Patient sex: M
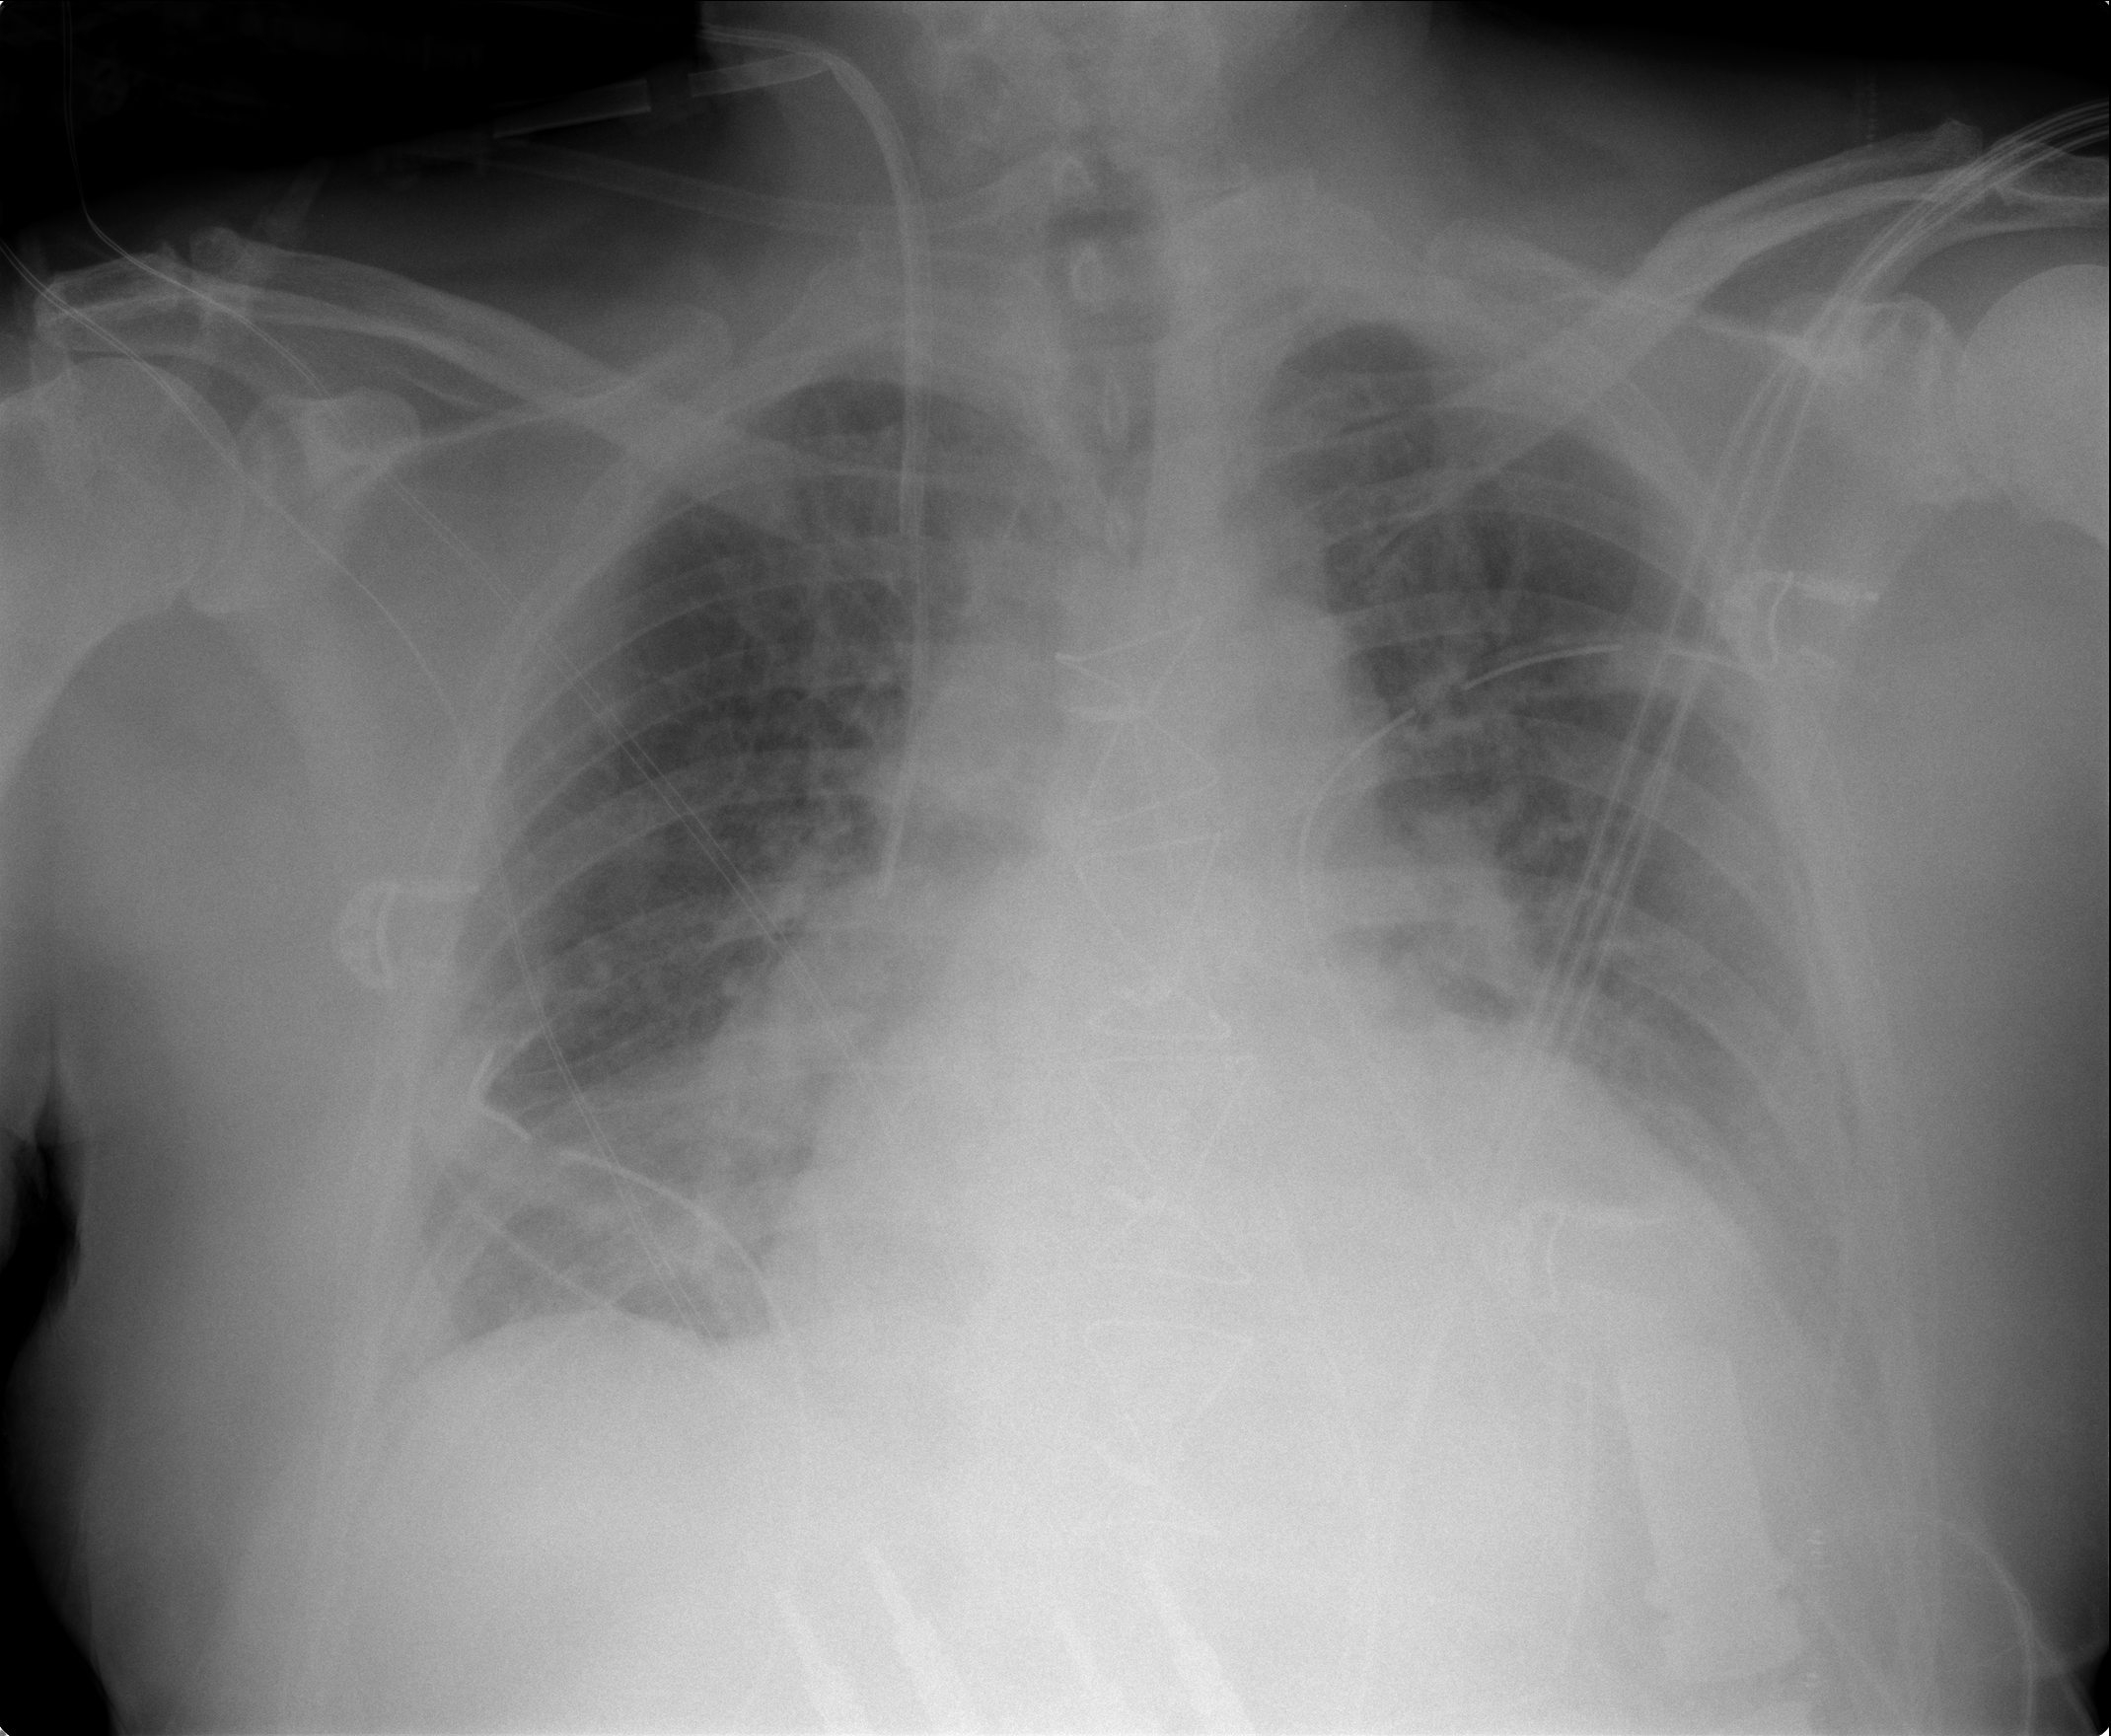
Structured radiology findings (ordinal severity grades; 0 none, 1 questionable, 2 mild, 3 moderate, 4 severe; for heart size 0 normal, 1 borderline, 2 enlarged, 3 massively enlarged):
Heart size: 2
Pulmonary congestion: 2
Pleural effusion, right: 0
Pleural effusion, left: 2
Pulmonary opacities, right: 0
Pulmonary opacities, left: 0
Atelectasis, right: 0
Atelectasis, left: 0